Interaction volume radius: 10 \u00c5
Interaction volume height: 40 \u00c5
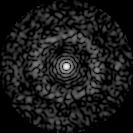
Disorder parameter: 0.8246